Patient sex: M
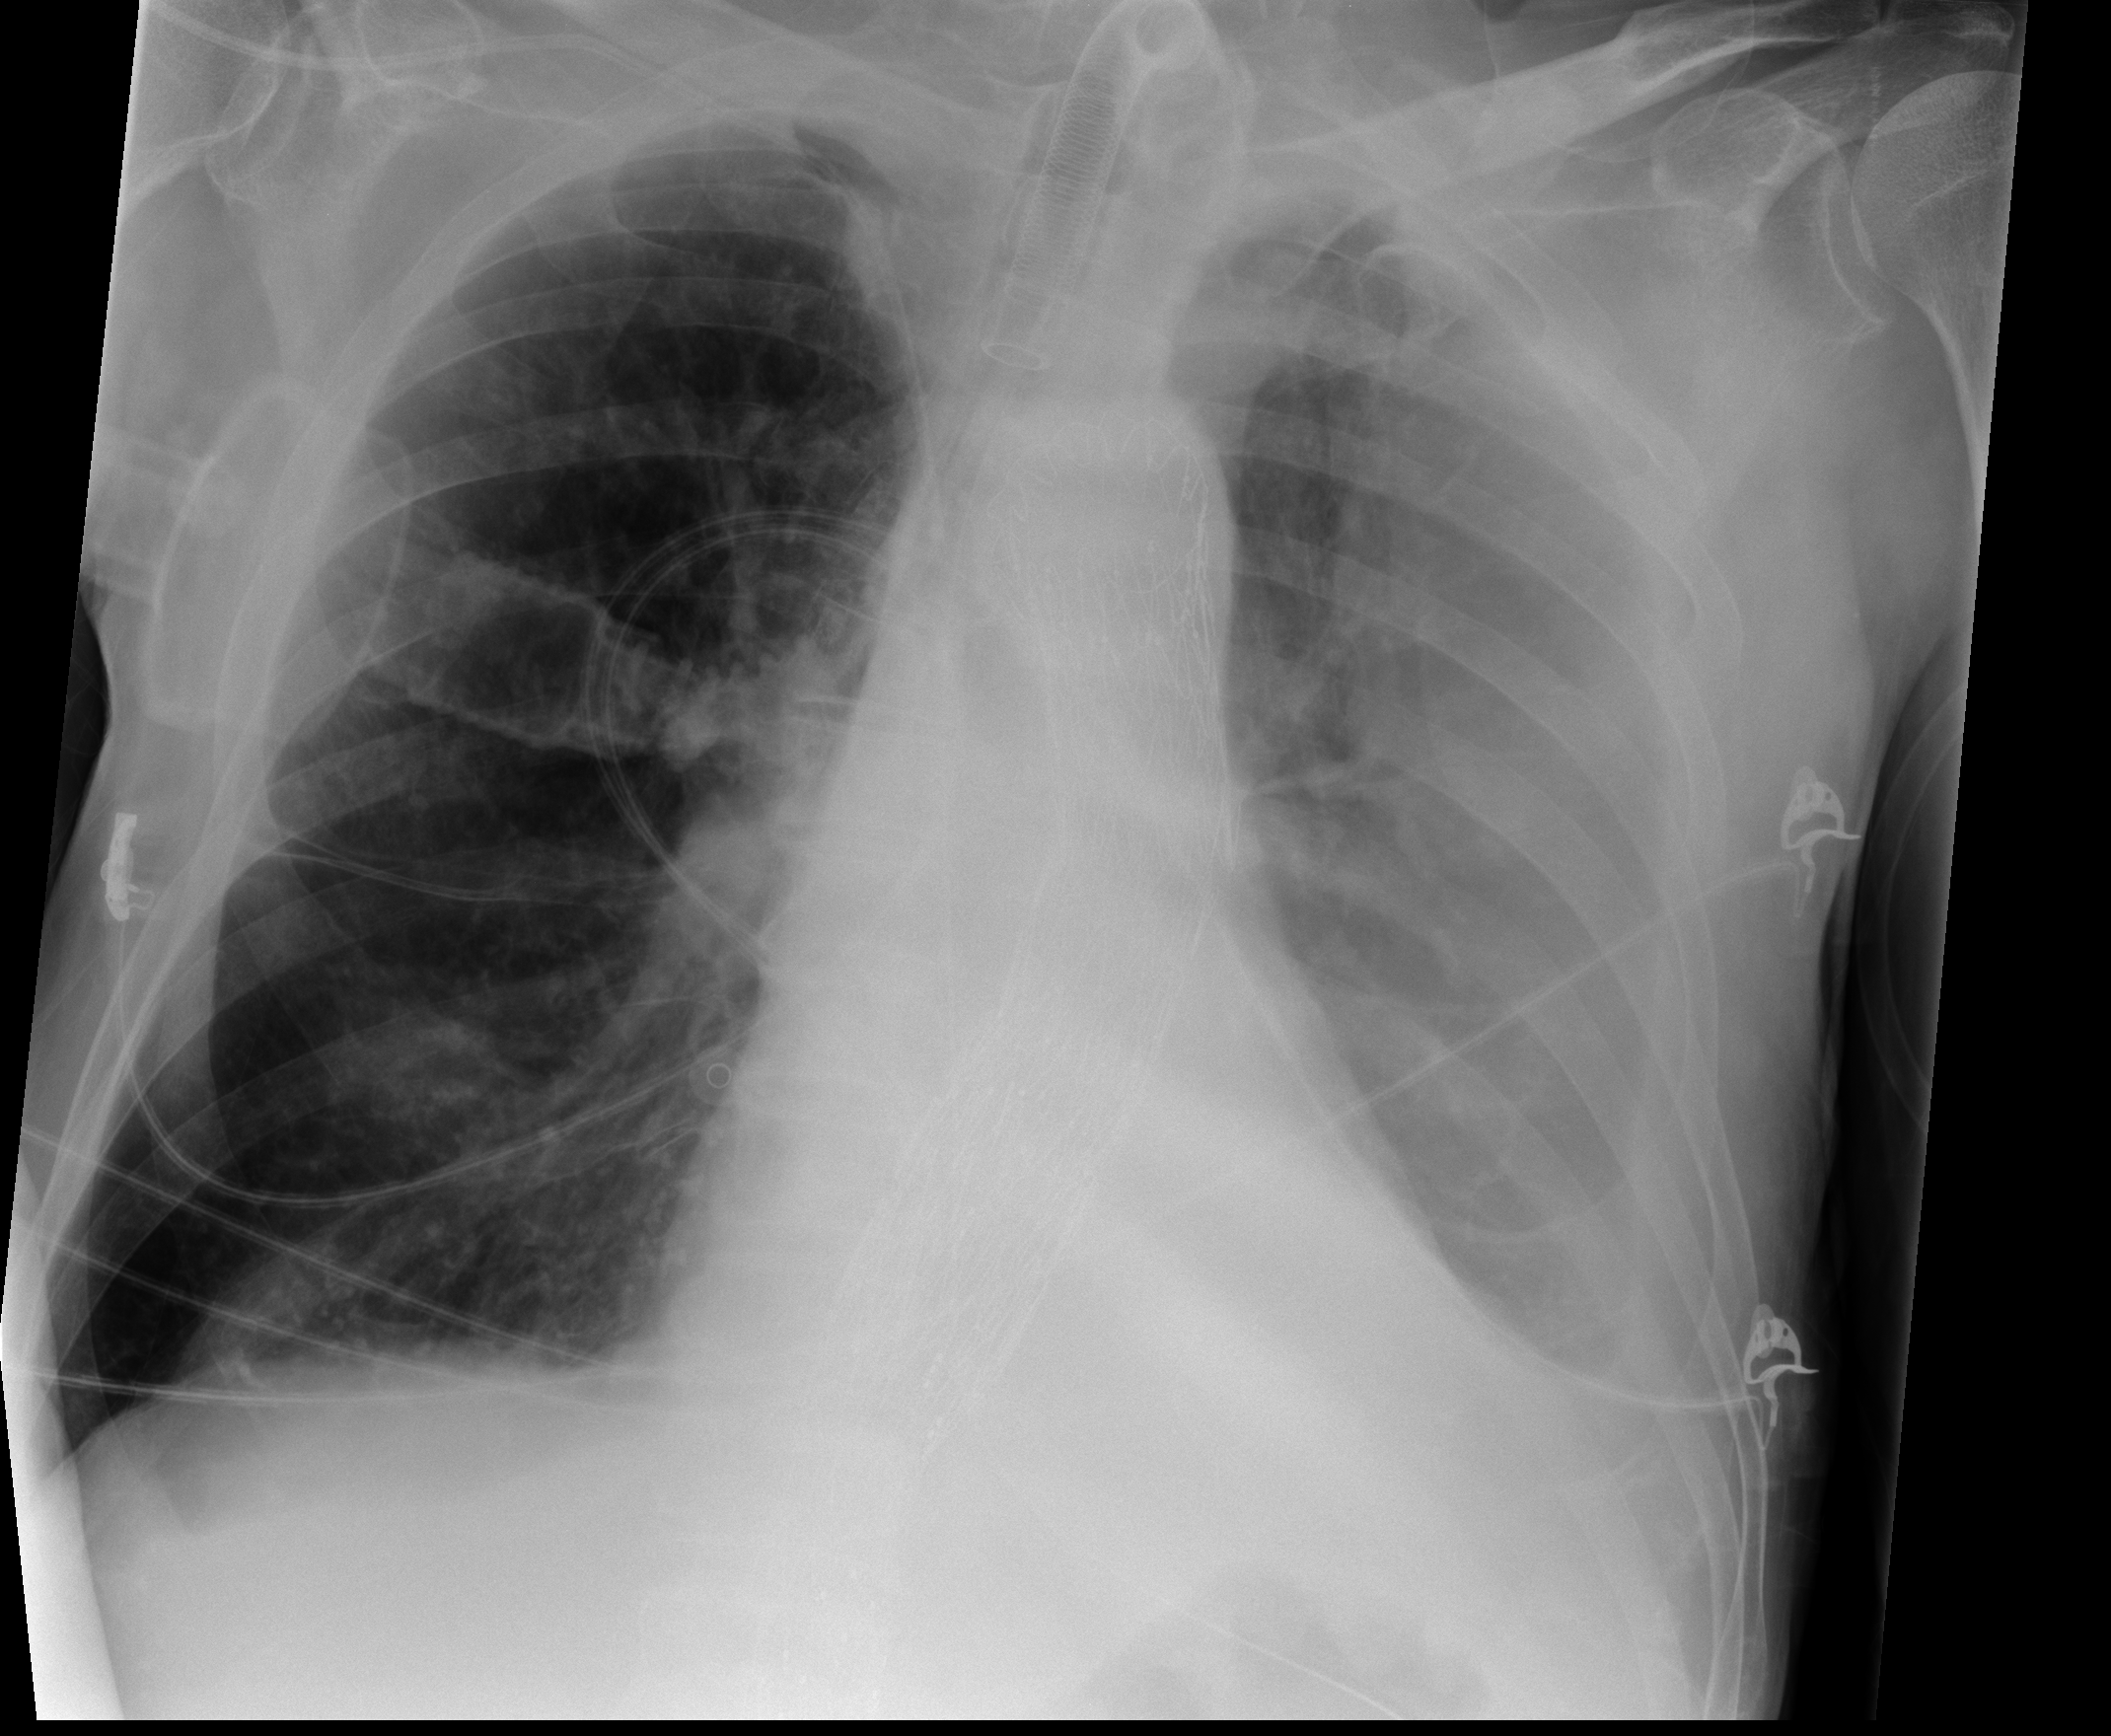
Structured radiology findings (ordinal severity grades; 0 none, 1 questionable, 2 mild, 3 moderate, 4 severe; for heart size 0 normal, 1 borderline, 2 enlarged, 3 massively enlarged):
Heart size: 1
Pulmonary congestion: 1
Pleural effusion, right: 0
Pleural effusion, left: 3
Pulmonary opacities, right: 1
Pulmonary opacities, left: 0
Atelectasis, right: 0
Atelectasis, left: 3